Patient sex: F
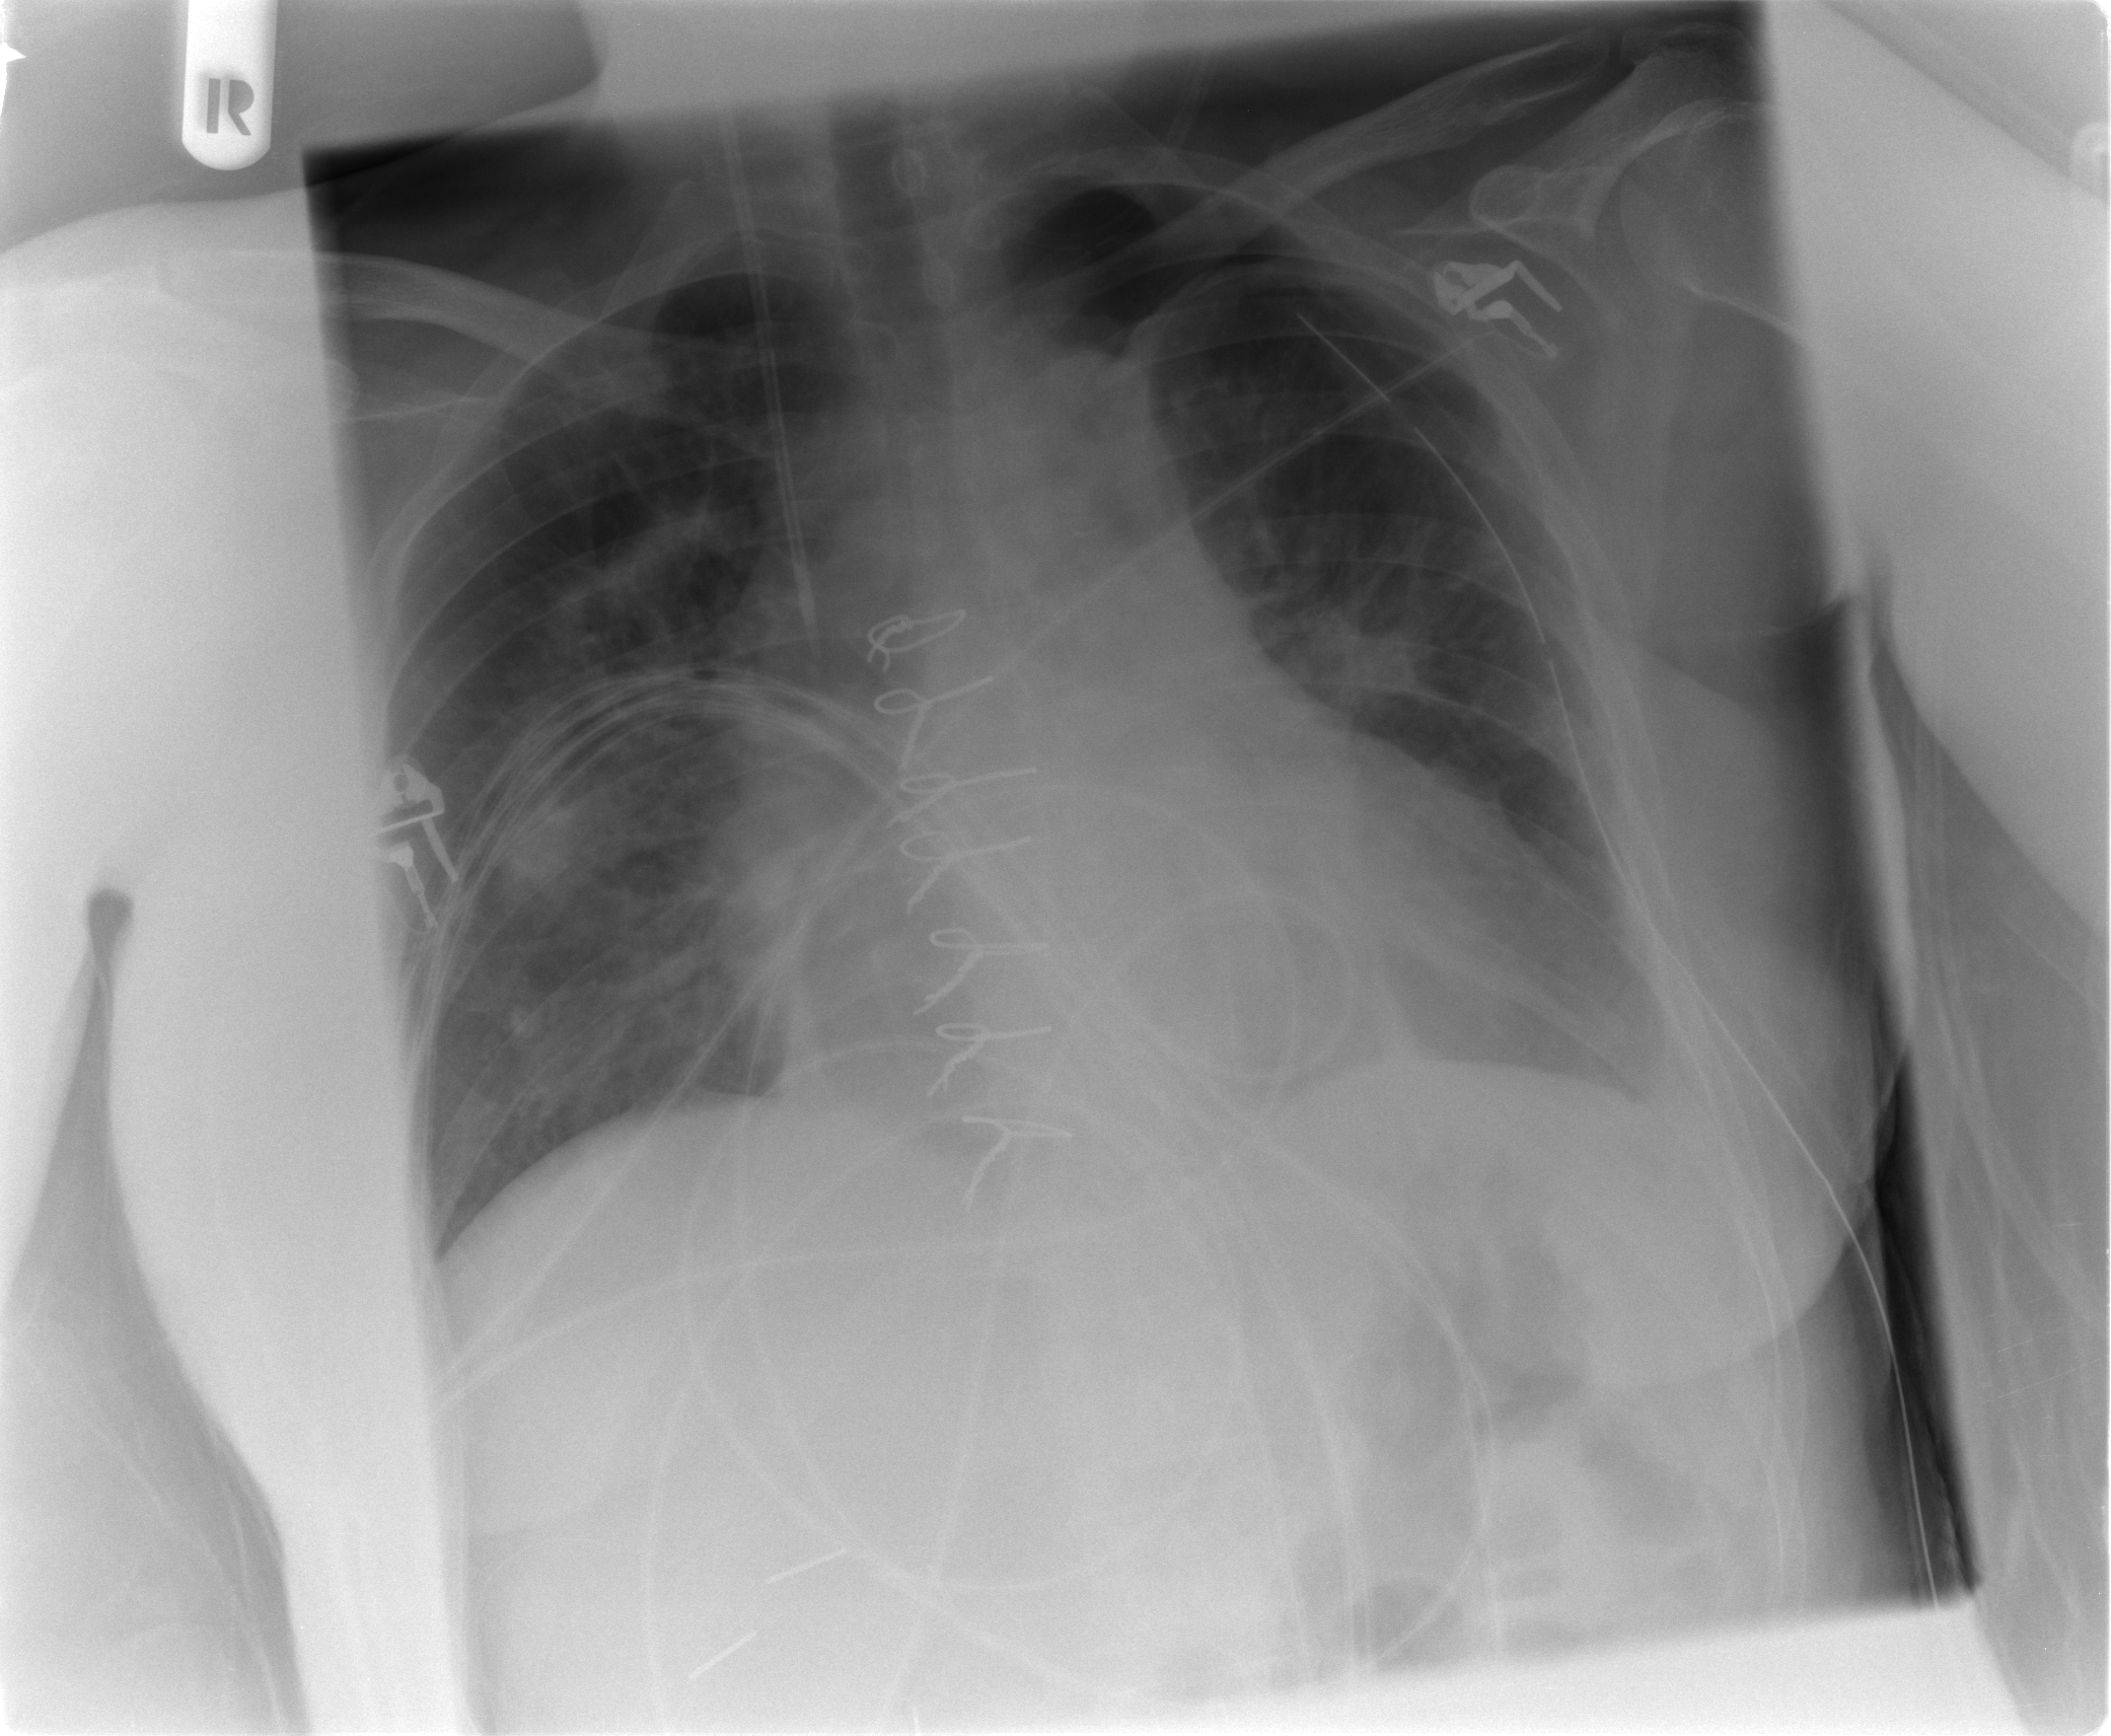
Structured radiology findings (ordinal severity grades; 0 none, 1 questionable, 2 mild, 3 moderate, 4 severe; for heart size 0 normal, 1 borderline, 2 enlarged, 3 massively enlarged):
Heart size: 2
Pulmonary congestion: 2
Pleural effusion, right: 0
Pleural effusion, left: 2
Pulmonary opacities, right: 2
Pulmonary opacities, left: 1
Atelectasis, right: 2
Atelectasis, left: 2